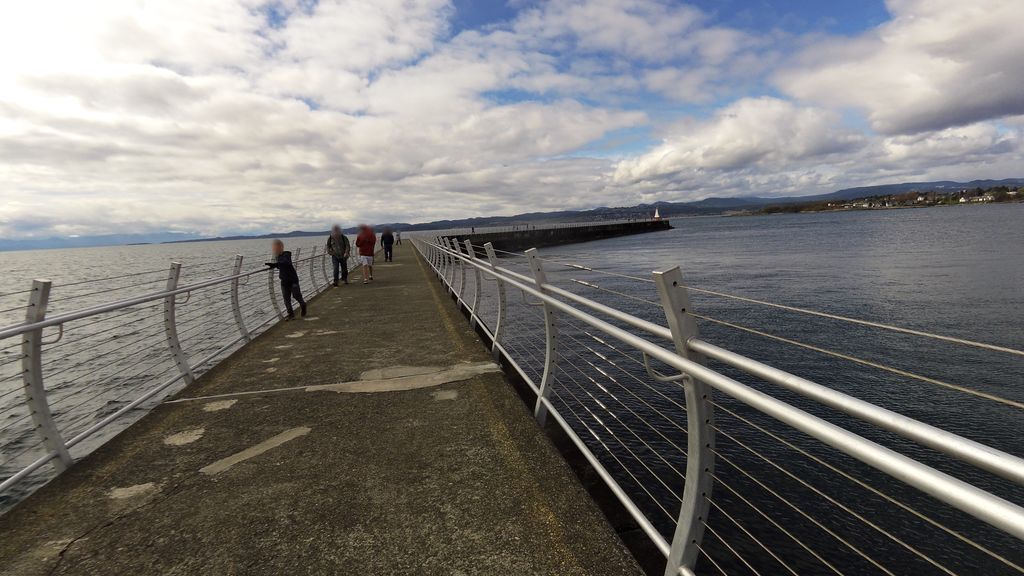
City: victoria